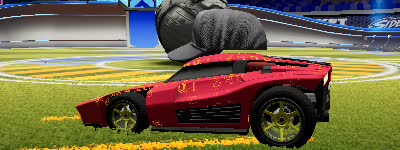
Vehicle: breakout